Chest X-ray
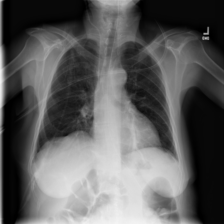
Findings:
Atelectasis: negative
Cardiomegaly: negative
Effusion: negative
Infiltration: negative
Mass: negative
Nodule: negative
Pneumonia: negative
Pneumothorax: negative
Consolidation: negative
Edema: negative
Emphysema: negative
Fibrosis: negative
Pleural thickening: negative
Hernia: negative